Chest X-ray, PA view. Patient: 56 years old, sex M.
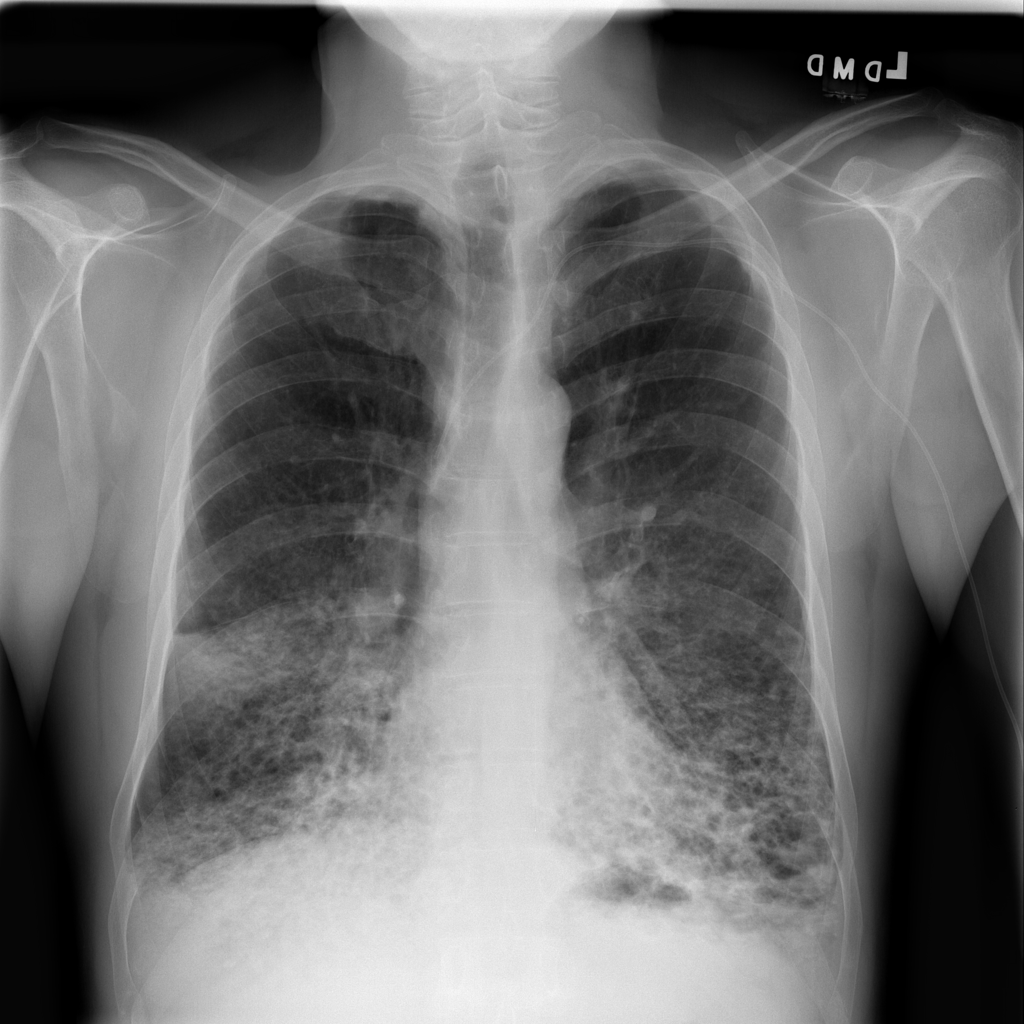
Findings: No Finding